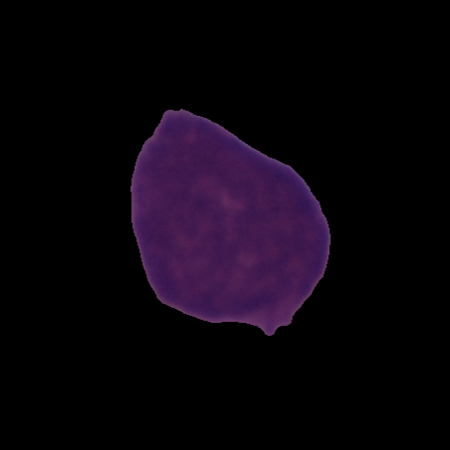
Label: cancer